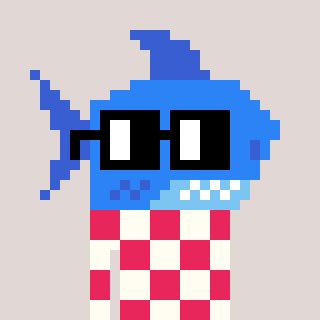
a pixel art character with square black glasses, a shark-shaped head and a grayscale-colored body on a warm background